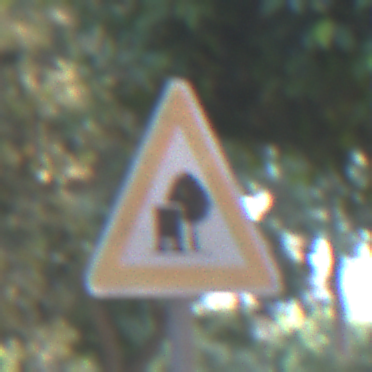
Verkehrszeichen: UnzureichendesLichtraumprofil
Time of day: MorningAfternoon
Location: Outdoor (Suburban)
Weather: PartlyCloudy
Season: NotSpecified
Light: Natural